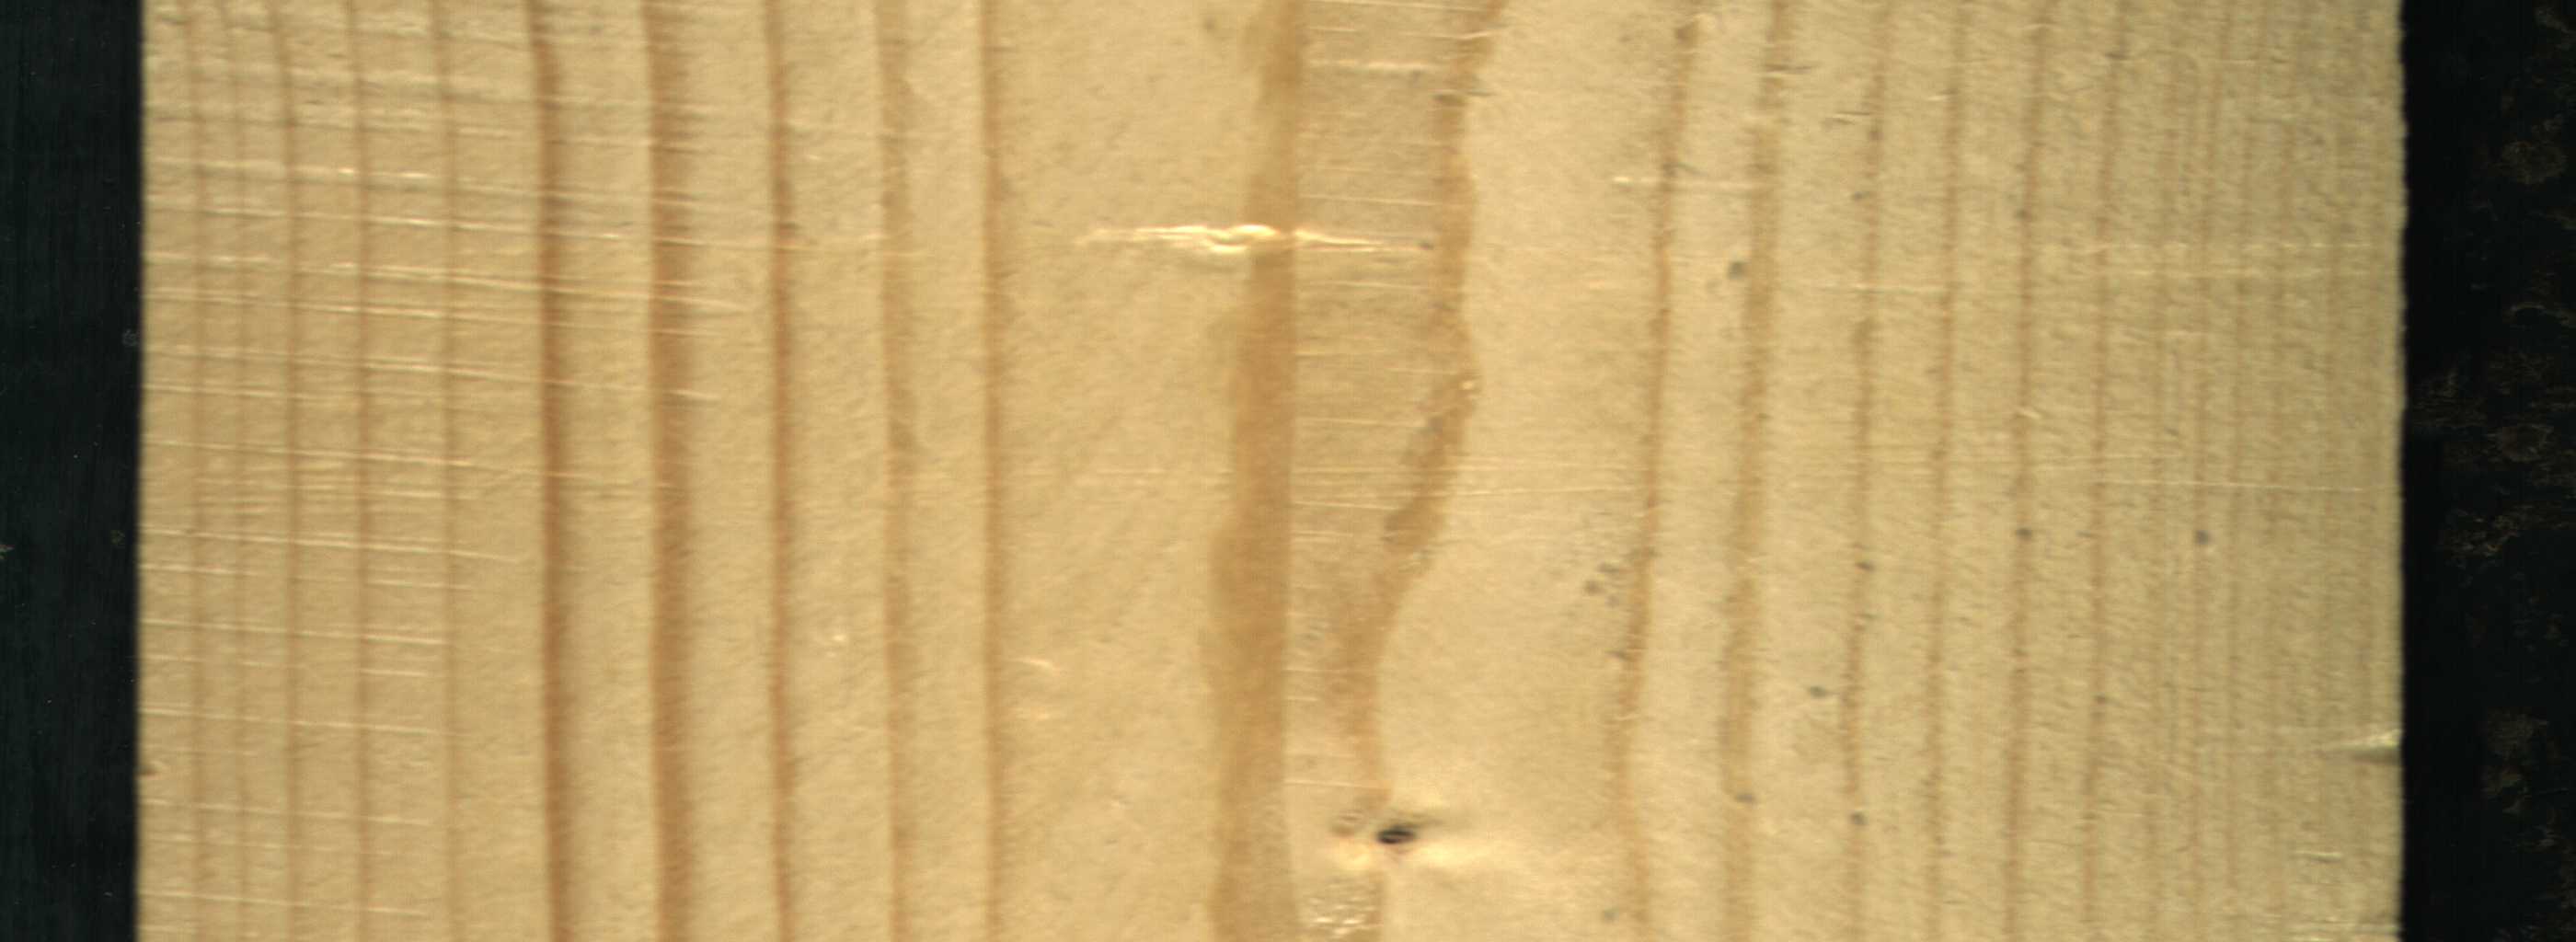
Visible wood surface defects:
Live_Knot